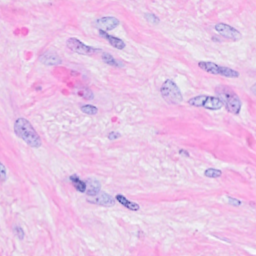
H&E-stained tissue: Breast